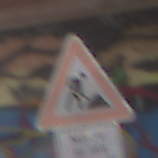
Verkehrszeichen: Arbeitsstelle
Zusatzzeichen unten: ZeitangabenMitBeschraenkungAufWochentage2
Umgebung: Roofed, Special
Tageszeit: Midday
Wetter: Overcast
Licht: Natural
Jahreszeit: NotSpecified
Kontrast: MediumContrast